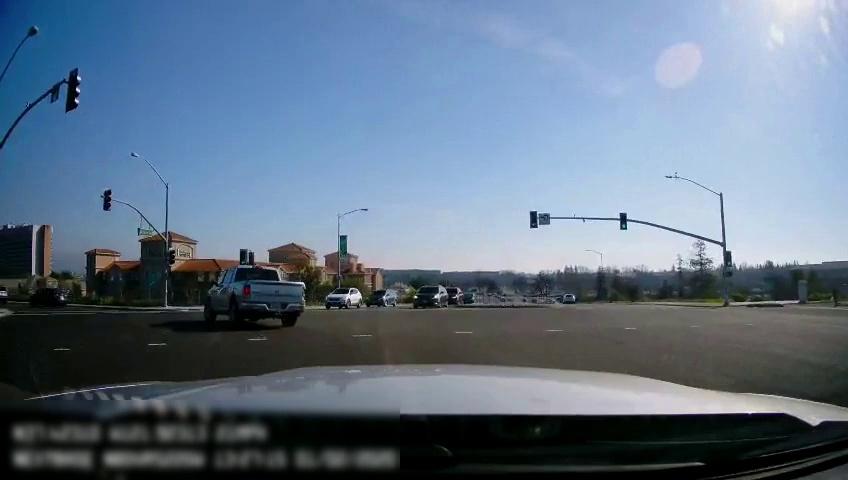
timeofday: Day
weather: Sunny
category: Drivable Space
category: Vehicles | SUV
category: Vehicles | Car
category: Vehicles | Car
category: Vehicles | Car
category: Vehicles | Car
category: Vehicles | SUV
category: Vehicles | SUV
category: Vehicles | Car
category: Vehicles | Truck
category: Lanes | Opposite Lane
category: Traffic | Lights
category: Traffic | Signs
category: Traffic | Lights
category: Traffic | Lights
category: Traffic | Signs
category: Traffic | Lights
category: Traffic | Lights
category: Traffic | Lights
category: Traffic | Lights
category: Traffic | Lights
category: Traffic | Signs